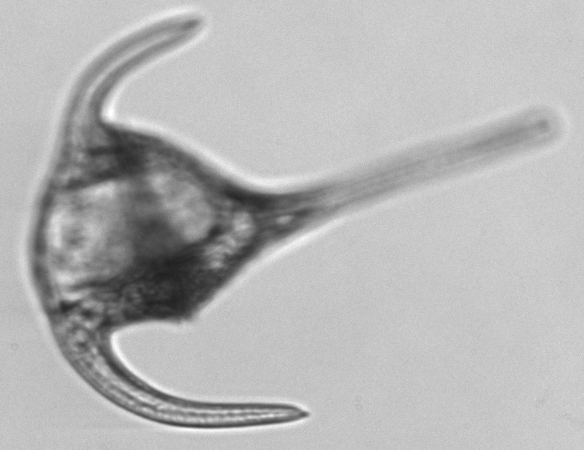
Label: Tripos